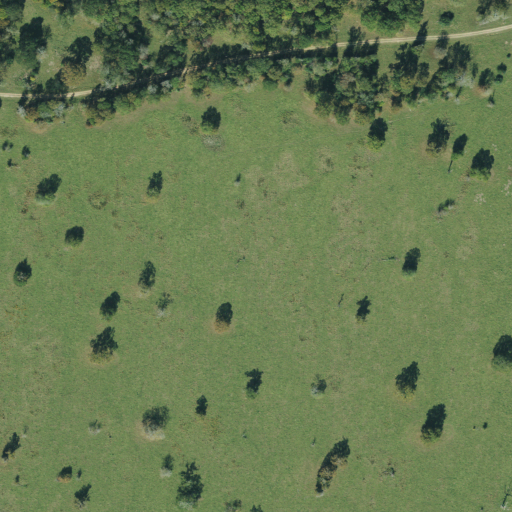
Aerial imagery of ridge(s) in Texas named Cain Ridge containing pasture, woody wetlands, open development, and mixed forest